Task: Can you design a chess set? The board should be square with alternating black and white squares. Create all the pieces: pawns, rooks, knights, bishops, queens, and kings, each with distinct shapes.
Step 485:
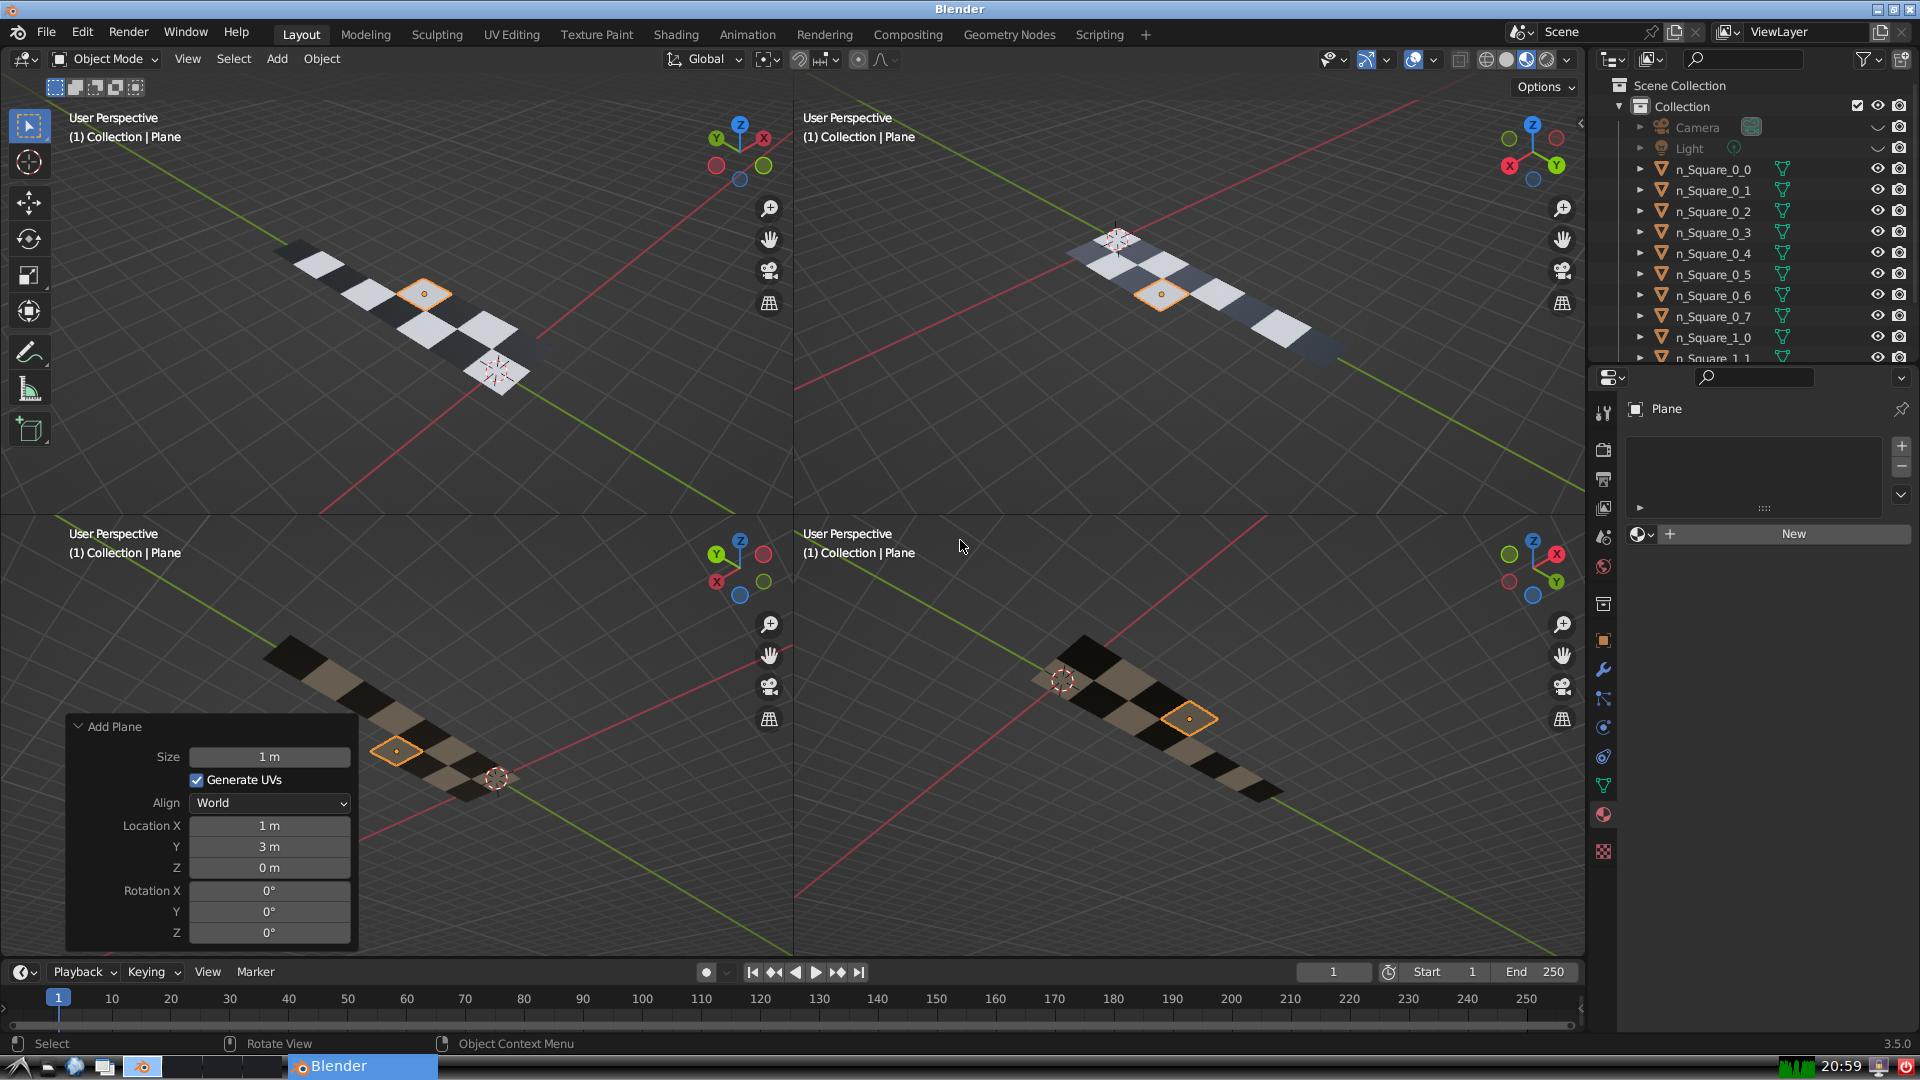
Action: {"mouse_move": [1608, 631]}